Question: I am working with nodejs and postgresql. My postgresql relation has 3 columns:
- - -

A lesson could belong to 1 or multiple tags.
I am trying to select all the lesson whose belongs to the requested tags.
For example
- - -
I have tried some sql queries like this one:
'''
const selectLessonByTag = await pgClient.query(
'SELECT DISTINCT ON (lesson_id)
lesson_id FROM "lesson_has_tag"
WHERE tag_id = $1 AND tag_id = $2
GROUP BY lesson_id
ORDER BY lesson_id',
[2,10]);
'''
but it's not the expected answer.
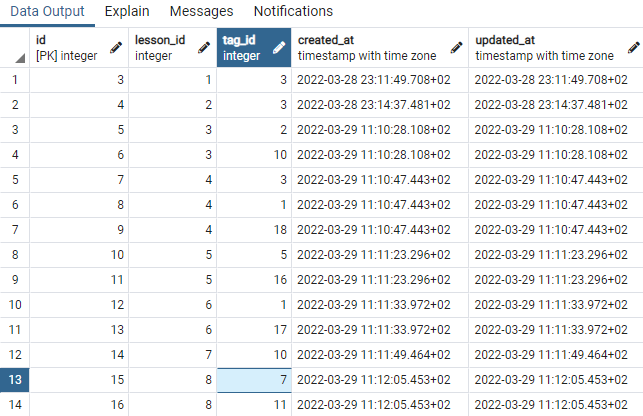
Answer: You can use 'not exists' like so:
'''
select distinct lesson_id
from lesson_tags as lt1
where not exists (
select *
from (values (10), (2)) as required_tags(tag_id)
where not exists (
select *
from lesson_tags as lt2
where lt2.lesson_id = lt1.lesson_id and lt2.tag_id = required_tags.tag_id
)
)
'''
It is difficult to digest so little explanation:
- 'required_tags'- -
<URL>